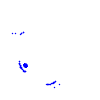
Particle: pion